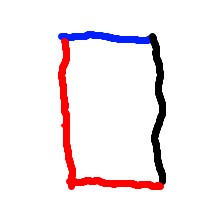
Shape: rectangle